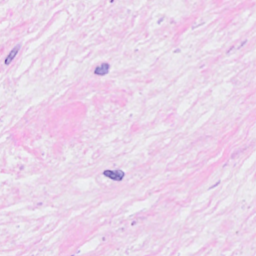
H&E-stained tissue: Breast